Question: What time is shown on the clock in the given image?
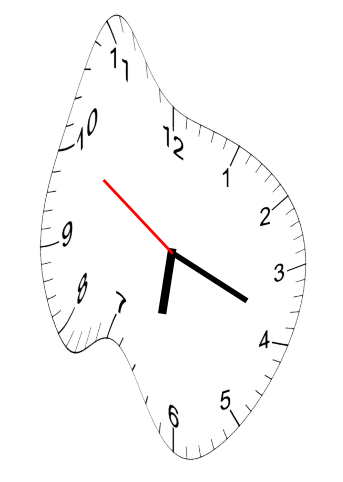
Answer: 06:18:50